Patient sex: F
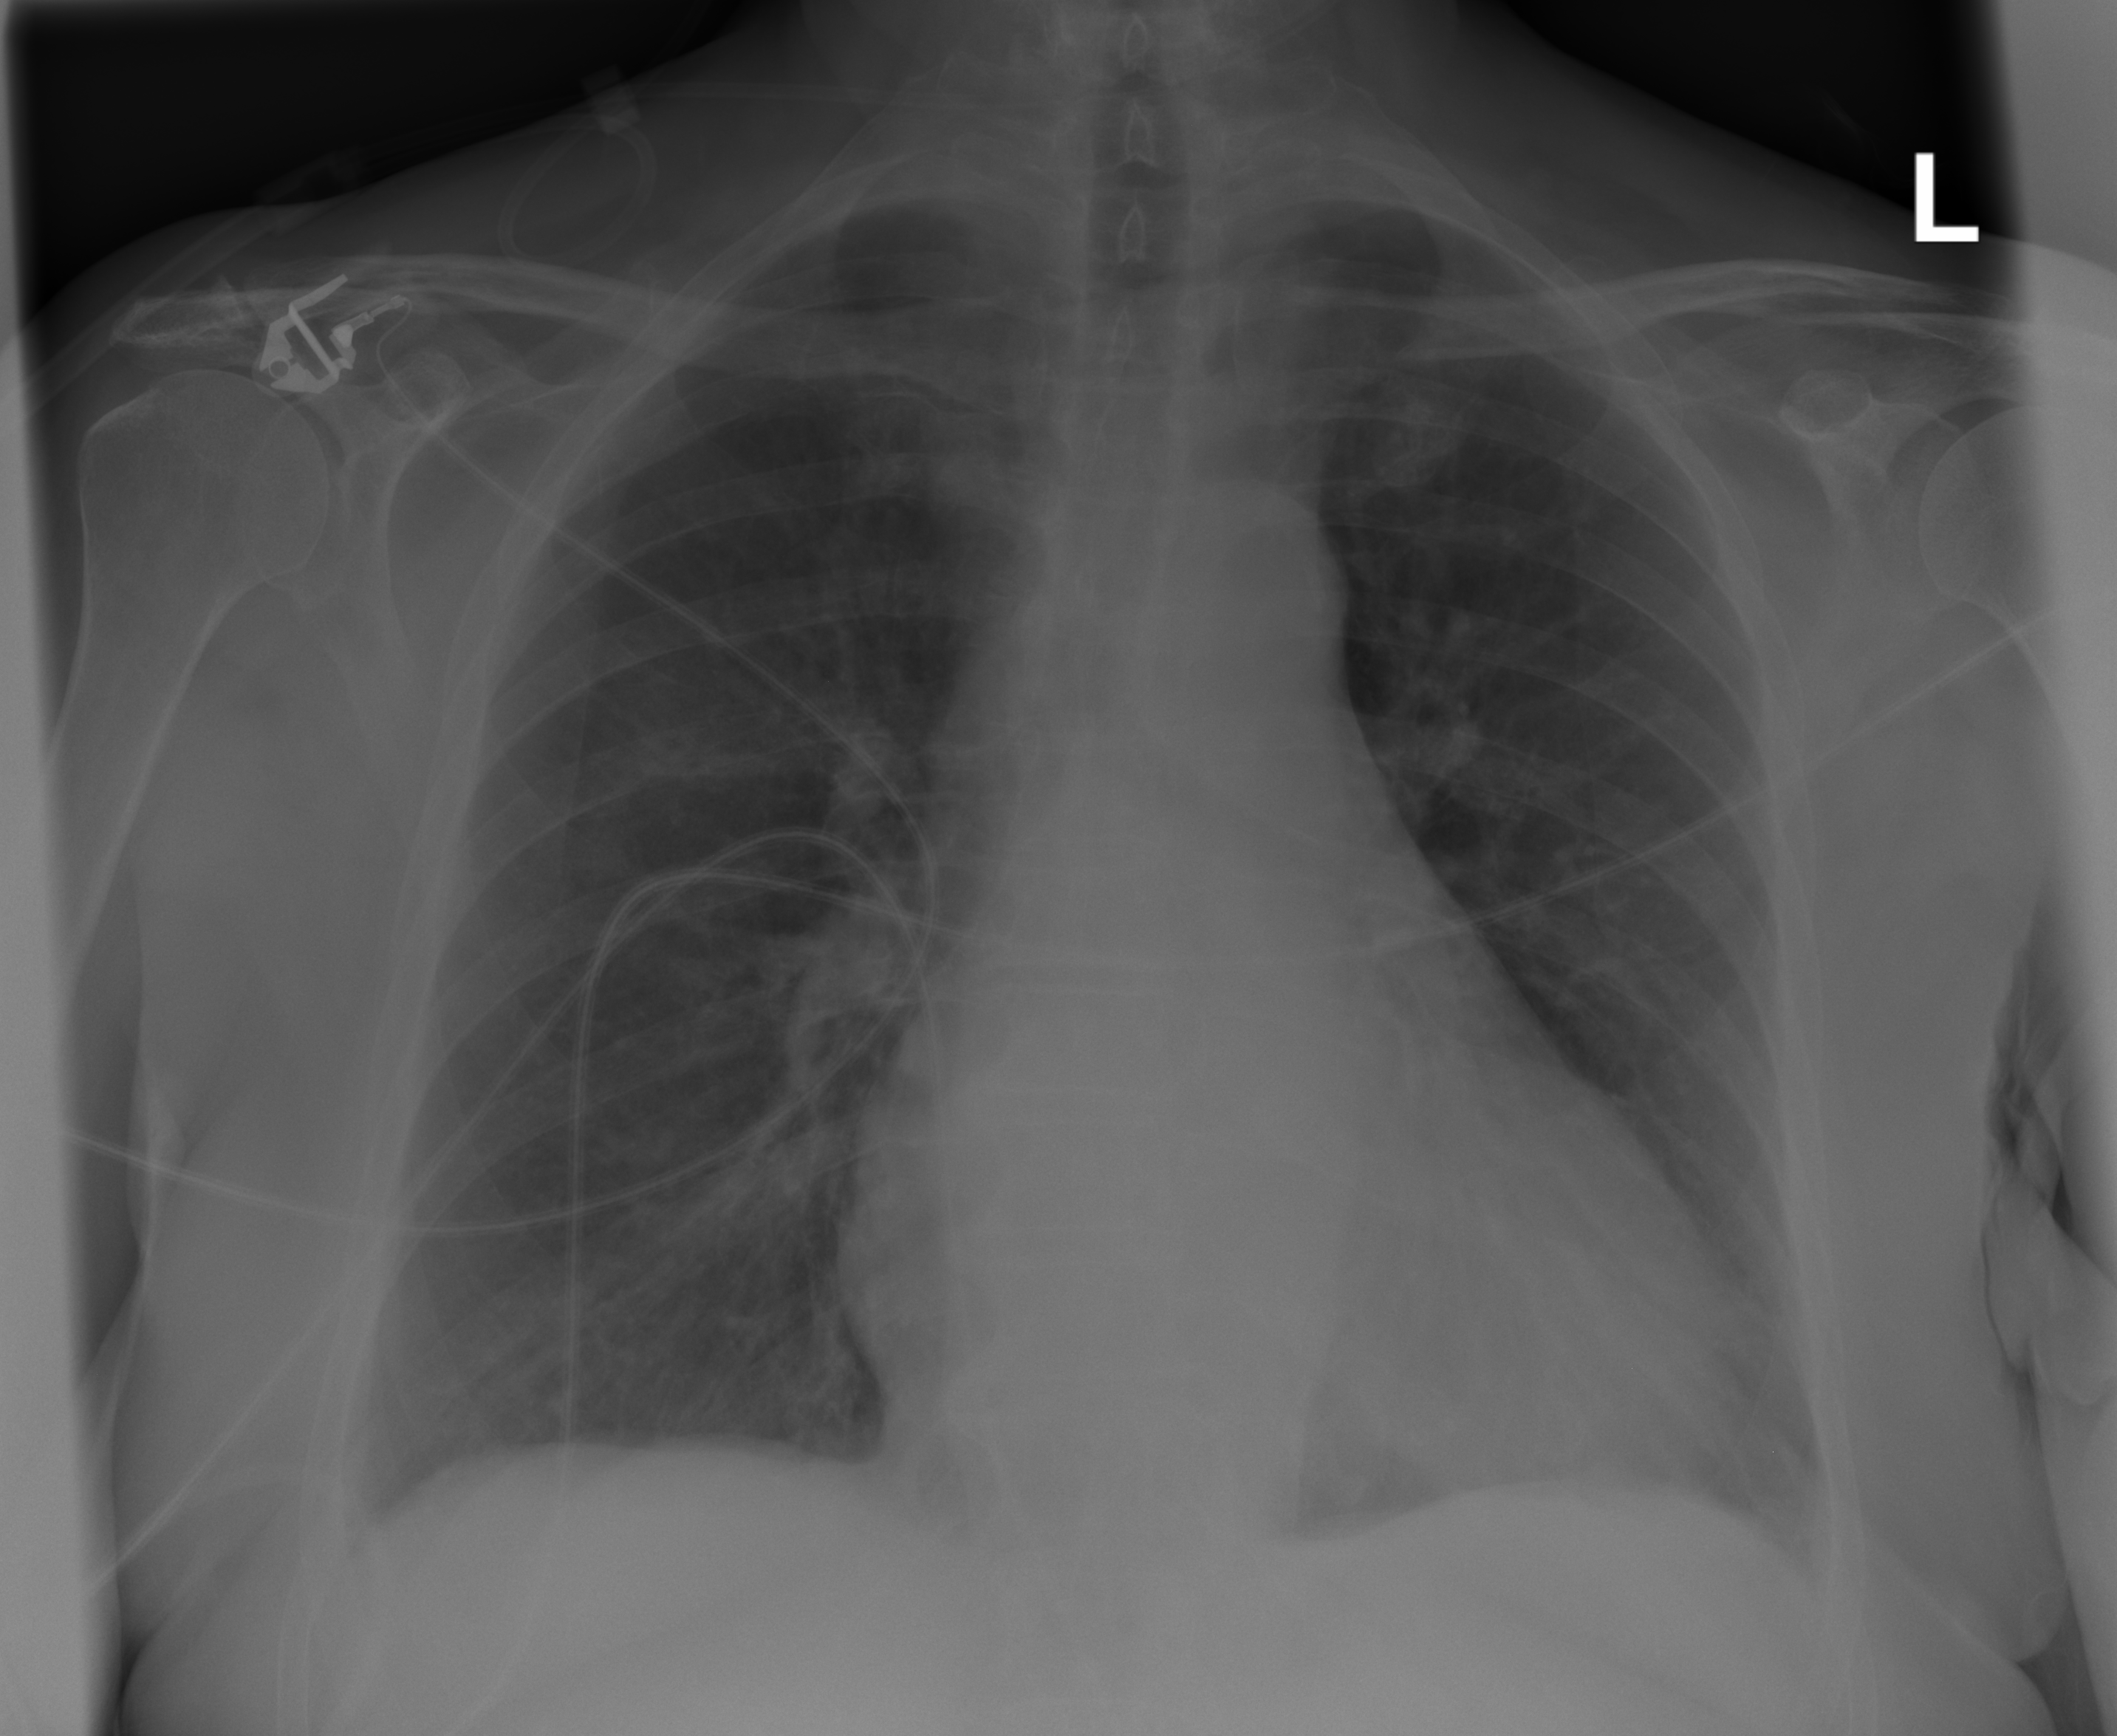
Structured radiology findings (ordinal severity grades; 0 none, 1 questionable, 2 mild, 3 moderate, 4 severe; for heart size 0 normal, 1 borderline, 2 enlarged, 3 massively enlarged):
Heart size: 2
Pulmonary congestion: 0
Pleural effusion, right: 1
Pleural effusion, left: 1
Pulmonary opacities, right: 0
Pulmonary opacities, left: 0
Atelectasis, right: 0
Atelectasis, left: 0